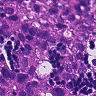
Metastatic tissue present: yes